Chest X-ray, PA view. Patient: 63 years old, sex M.
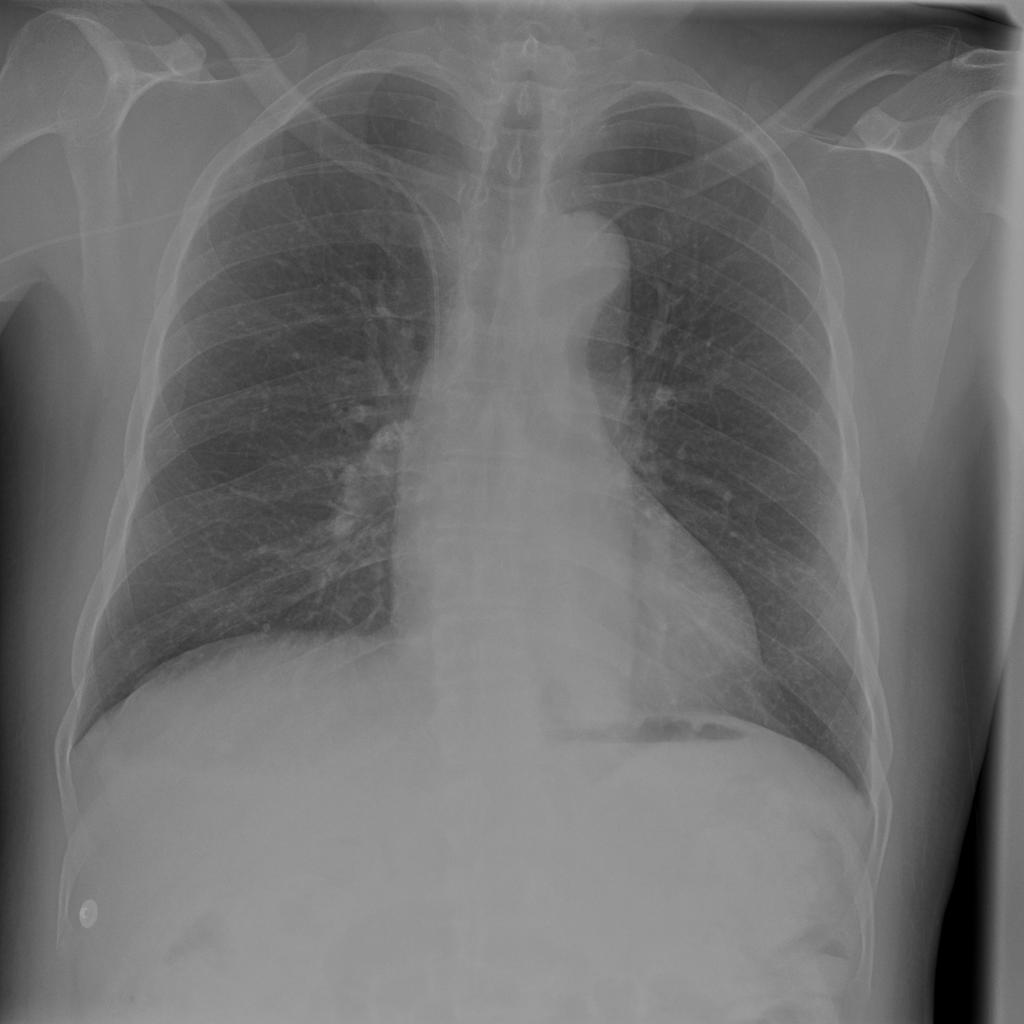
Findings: No Finding